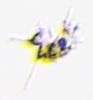
Label: Asterionella